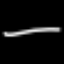
Label: line